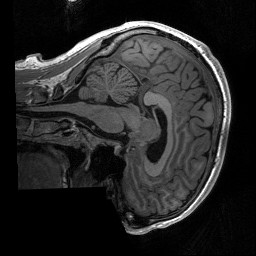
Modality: T1w
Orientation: sagittal
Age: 22
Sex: male
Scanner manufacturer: siemens
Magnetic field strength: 3 T
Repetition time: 2.53 s
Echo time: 0.00219 s